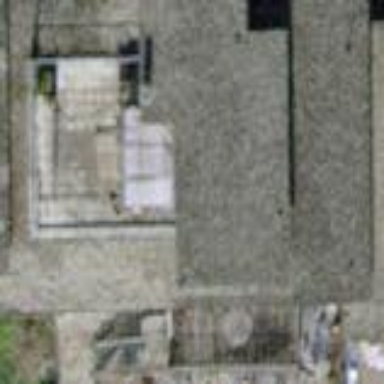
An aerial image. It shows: Terrace building.